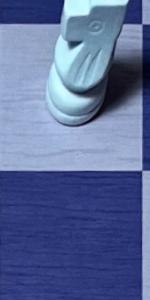
Label: Empty